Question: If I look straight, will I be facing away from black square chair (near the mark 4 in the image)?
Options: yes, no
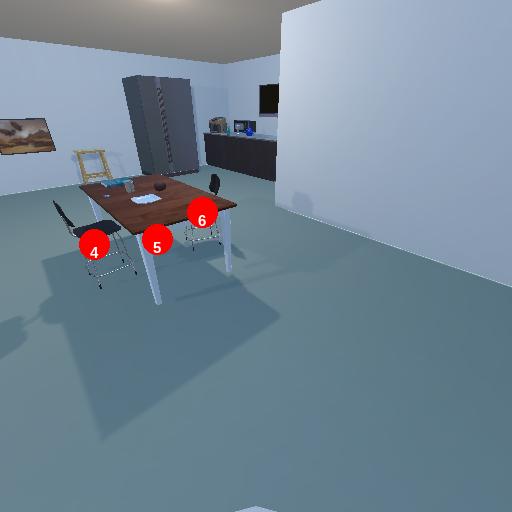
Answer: yes